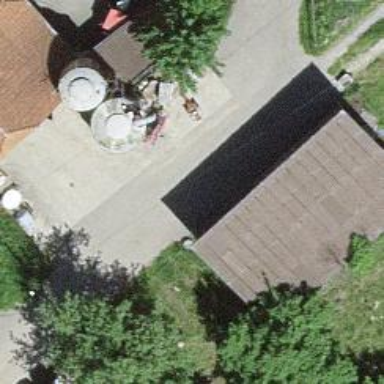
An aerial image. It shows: Shed building.